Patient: sex F, age 55
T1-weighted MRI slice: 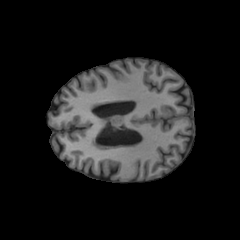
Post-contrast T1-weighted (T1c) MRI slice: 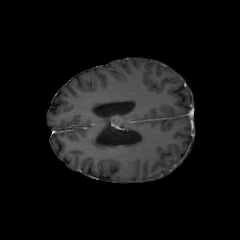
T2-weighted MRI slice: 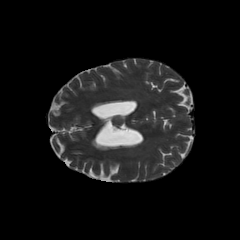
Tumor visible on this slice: yes
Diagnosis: Glioblastoma, IDH-wildtype
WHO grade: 4